Question: my requirement like this
when i adding workers in select workers tree view, then need to add total of them right side bottom total workers field.its ok its show when i'm going to save or when i clicked the button.
i refer the purchase module but i can't find what function exaclty called when that button clicked.
my whole code uploaded to <URL>
refer line 397 in bpl_view.xml and line 335 in bpl.py
as per purchase module i wrote function.but its have only return statement.thats also confused to me.
'''
def button_total(self, cr, uid, ids, context=None):
return True
'''
please advice me on this issue & please tell me why when clicked the button records save automatically.?its have only return True statement. ? ?

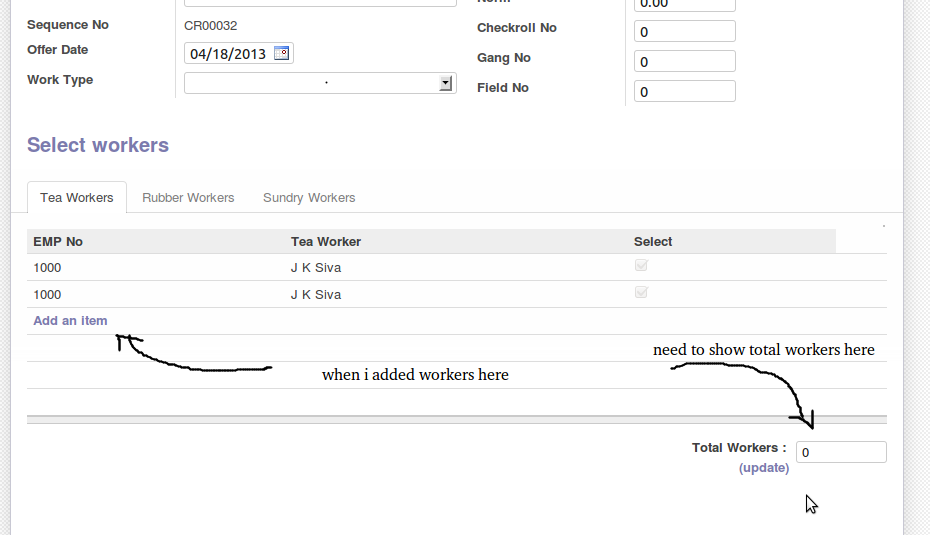
Answer: Write this code:
'''
def button_total(self, cr, uid, ids, context=None):
tea_worker_line_ids = self.browse(cr, uid, ids[0], context=context).selected_tea_workers_line_ids or []
total_tea_worker = len(tea_worker_line_ids)
self.write(cr, uid, ids, {'total_workers': total_tea_worker}, context=context)
return True
'''